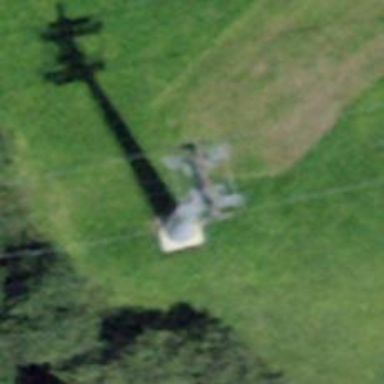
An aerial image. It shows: Pylon used for aerialway.